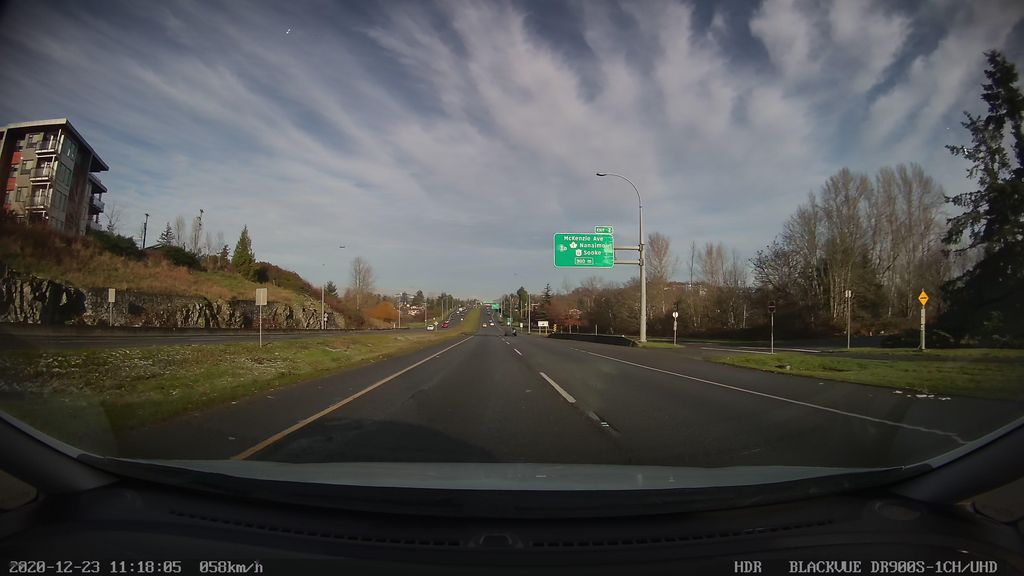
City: victoria